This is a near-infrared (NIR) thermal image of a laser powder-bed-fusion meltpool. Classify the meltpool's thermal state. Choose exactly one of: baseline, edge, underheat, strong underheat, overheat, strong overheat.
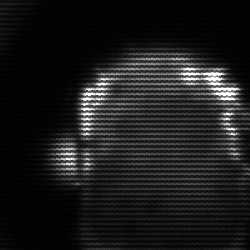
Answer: baseline